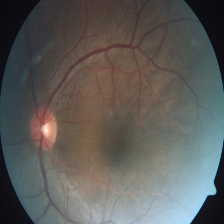
Diabetic retinopathy grade: Severe